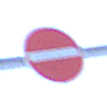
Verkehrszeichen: VerbotDerEinfahrt
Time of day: Midday
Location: Outdoor (Nature)
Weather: Overcast
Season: Winter
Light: Natural